Aerial crown-view tile of a tropical tree (Barro Colorado Island, Panama), acquired 20241014:
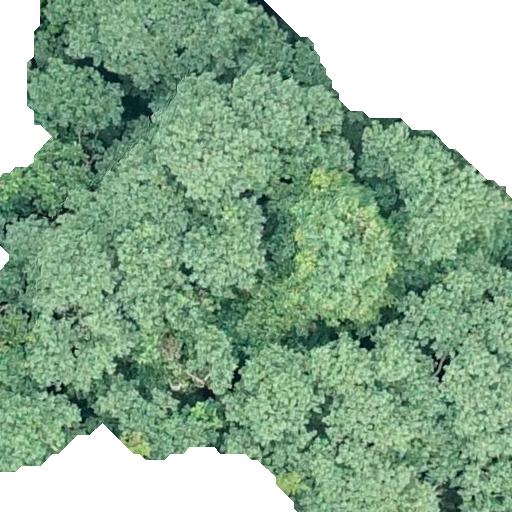
Species: Hieronyma alchorneoides
GBIF accepted scientific name: Hieronyma alchorneoides
Crown area: 408.95 m²